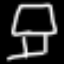
Label: chair